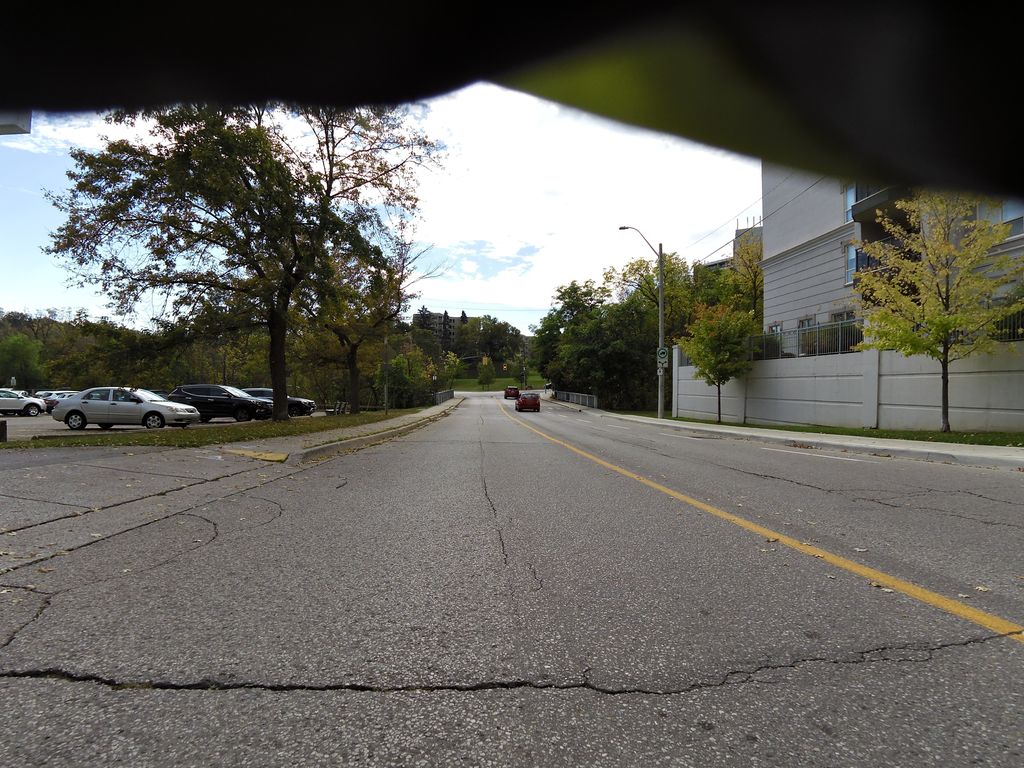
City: hamilton